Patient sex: M
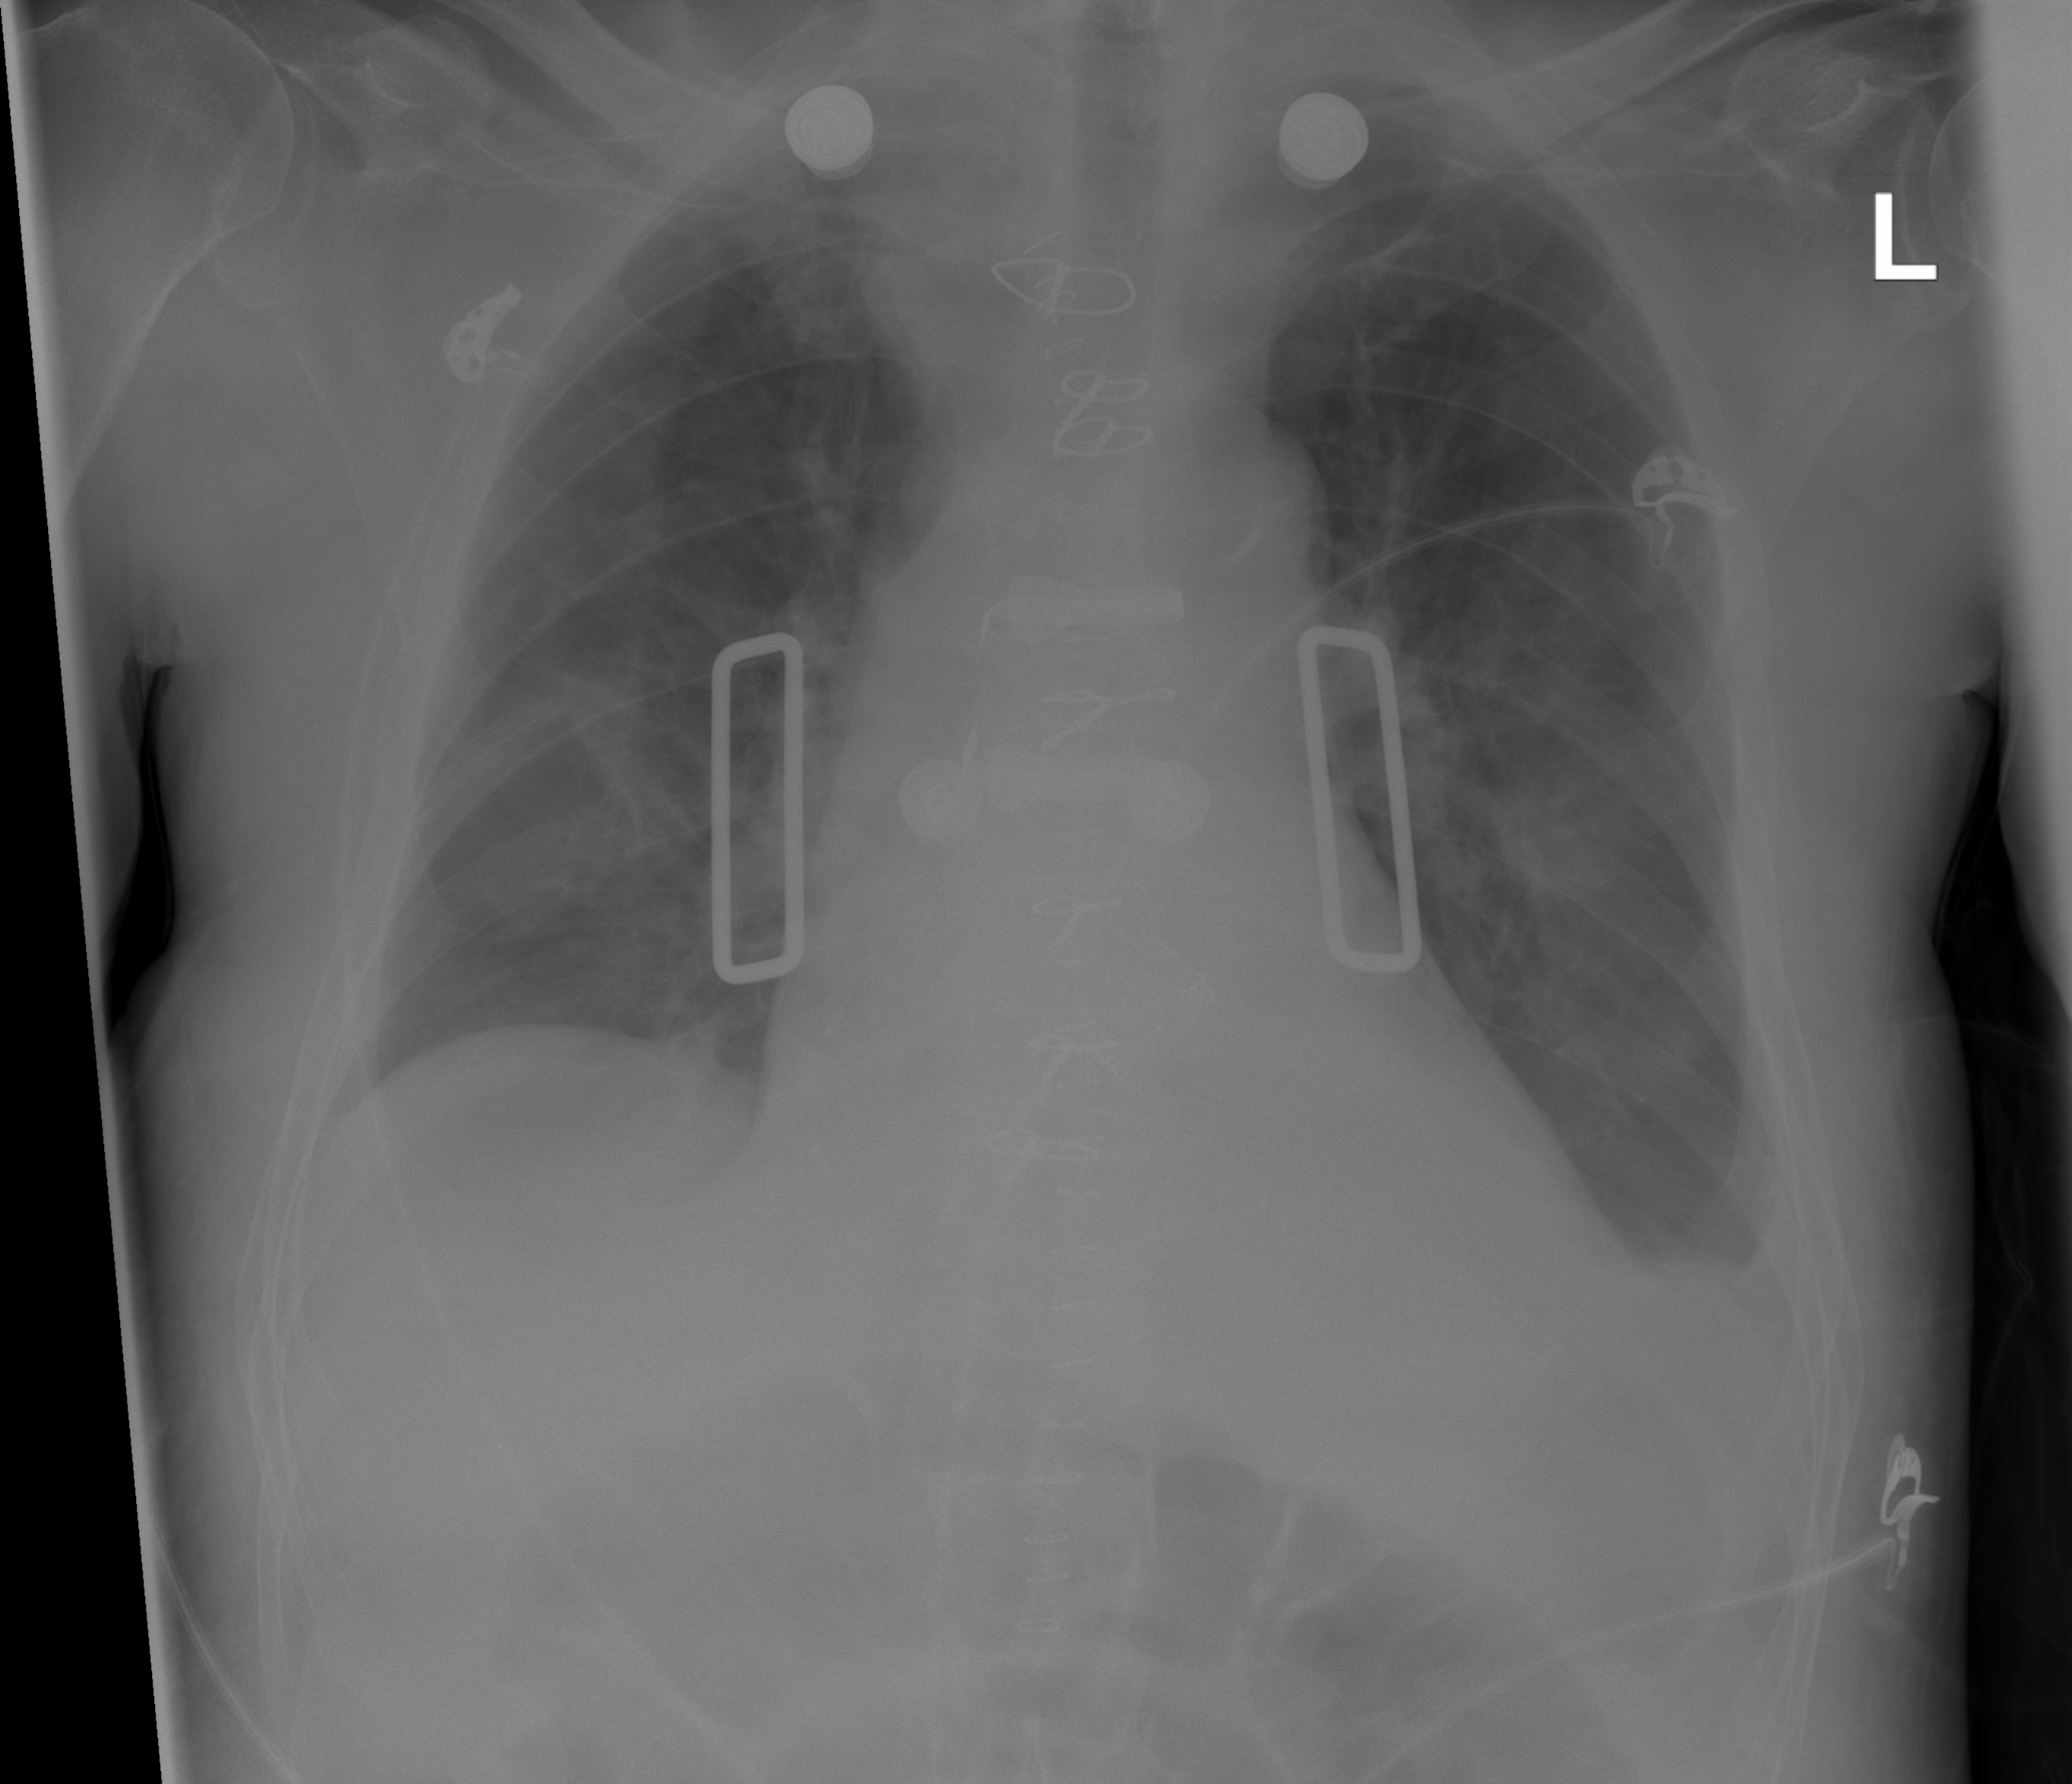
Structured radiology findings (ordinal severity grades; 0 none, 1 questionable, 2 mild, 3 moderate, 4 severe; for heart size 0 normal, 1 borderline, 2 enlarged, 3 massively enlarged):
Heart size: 0
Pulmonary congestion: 2
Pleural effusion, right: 0
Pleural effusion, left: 2
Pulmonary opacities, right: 0
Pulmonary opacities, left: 0
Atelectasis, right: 2
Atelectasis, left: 2